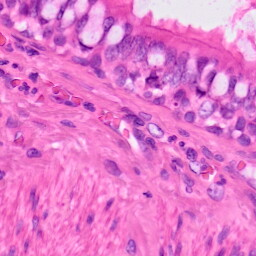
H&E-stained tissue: Lung